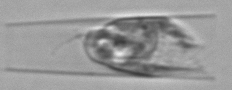
Label: Eutintinnus